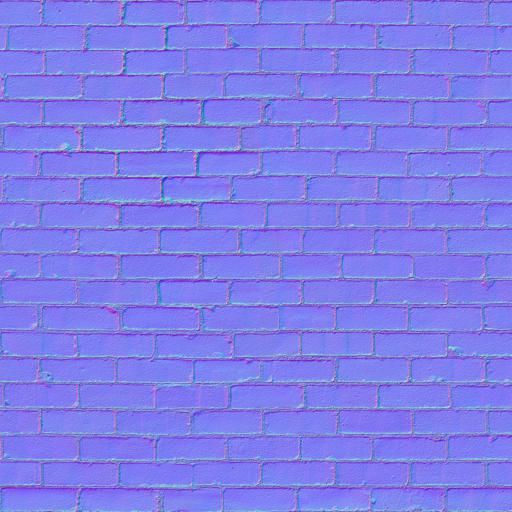
floor pavement paving stones red stone